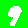
Digit: 9